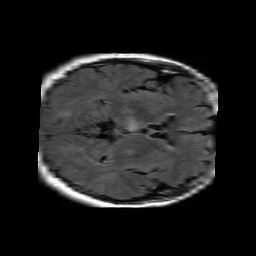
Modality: FLAIR
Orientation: axial
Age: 64
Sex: female
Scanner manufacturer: philips
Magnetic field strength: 1.5 T
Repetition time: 6 s
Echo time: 0.12 s